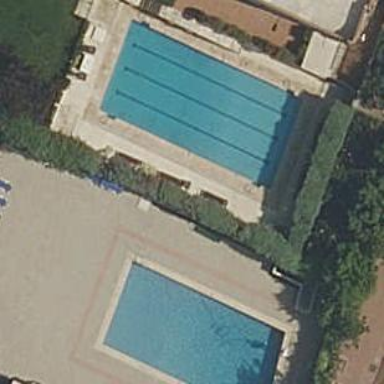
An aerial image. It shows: Swimming pool located in leisure land.